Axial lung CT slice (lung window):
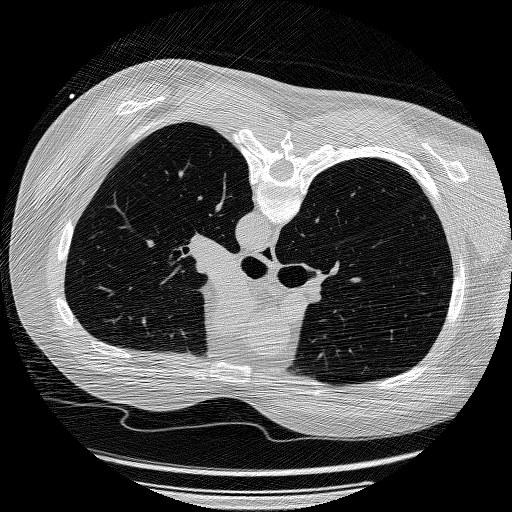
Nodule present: no